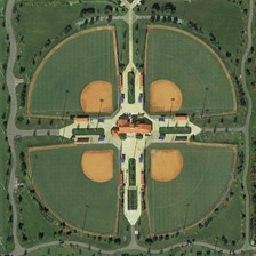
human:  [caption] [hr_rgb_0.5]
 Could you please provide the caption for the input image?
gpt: The baseball field consists of four quarter circles separated by white buildings.

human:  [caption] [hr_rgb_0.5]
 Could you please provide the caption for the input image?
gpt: There are many trees and roads beside the stadium.

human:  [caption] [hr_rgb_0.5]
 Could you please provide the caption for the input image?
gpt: There are many trees and roads beside the big bar stadium.

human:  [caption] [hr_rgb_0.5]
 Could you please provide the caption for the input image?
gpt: The baseball field consists of four circles, four circles and four circles, separated by white buildings.

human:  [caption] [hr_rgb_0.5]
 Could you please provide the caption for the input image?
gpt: The baseball field consists of four circles separated by white buildings.